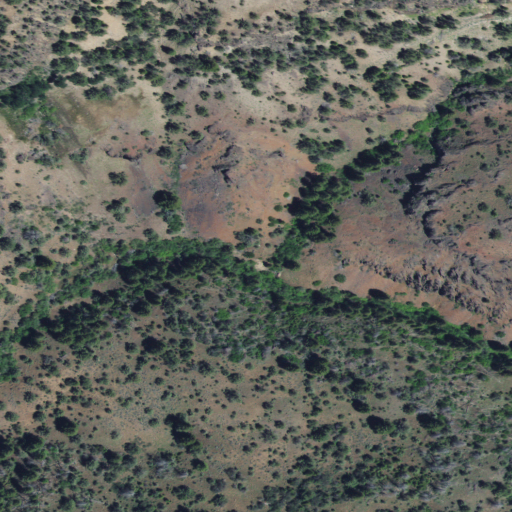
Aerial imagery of valley in Idaho named Sullivan Gulch containing shrub and evergreen forest